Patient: sex M, age 35
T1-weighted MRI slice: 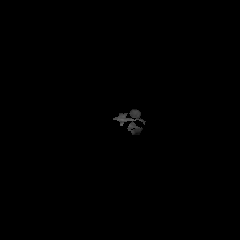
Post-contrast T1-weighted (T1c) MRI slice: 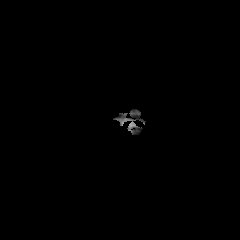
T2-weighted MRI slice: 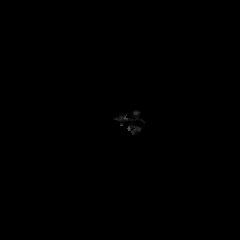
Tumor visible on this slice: no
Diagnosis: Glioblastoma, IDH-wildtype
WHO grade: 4